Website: macys
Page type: review-order
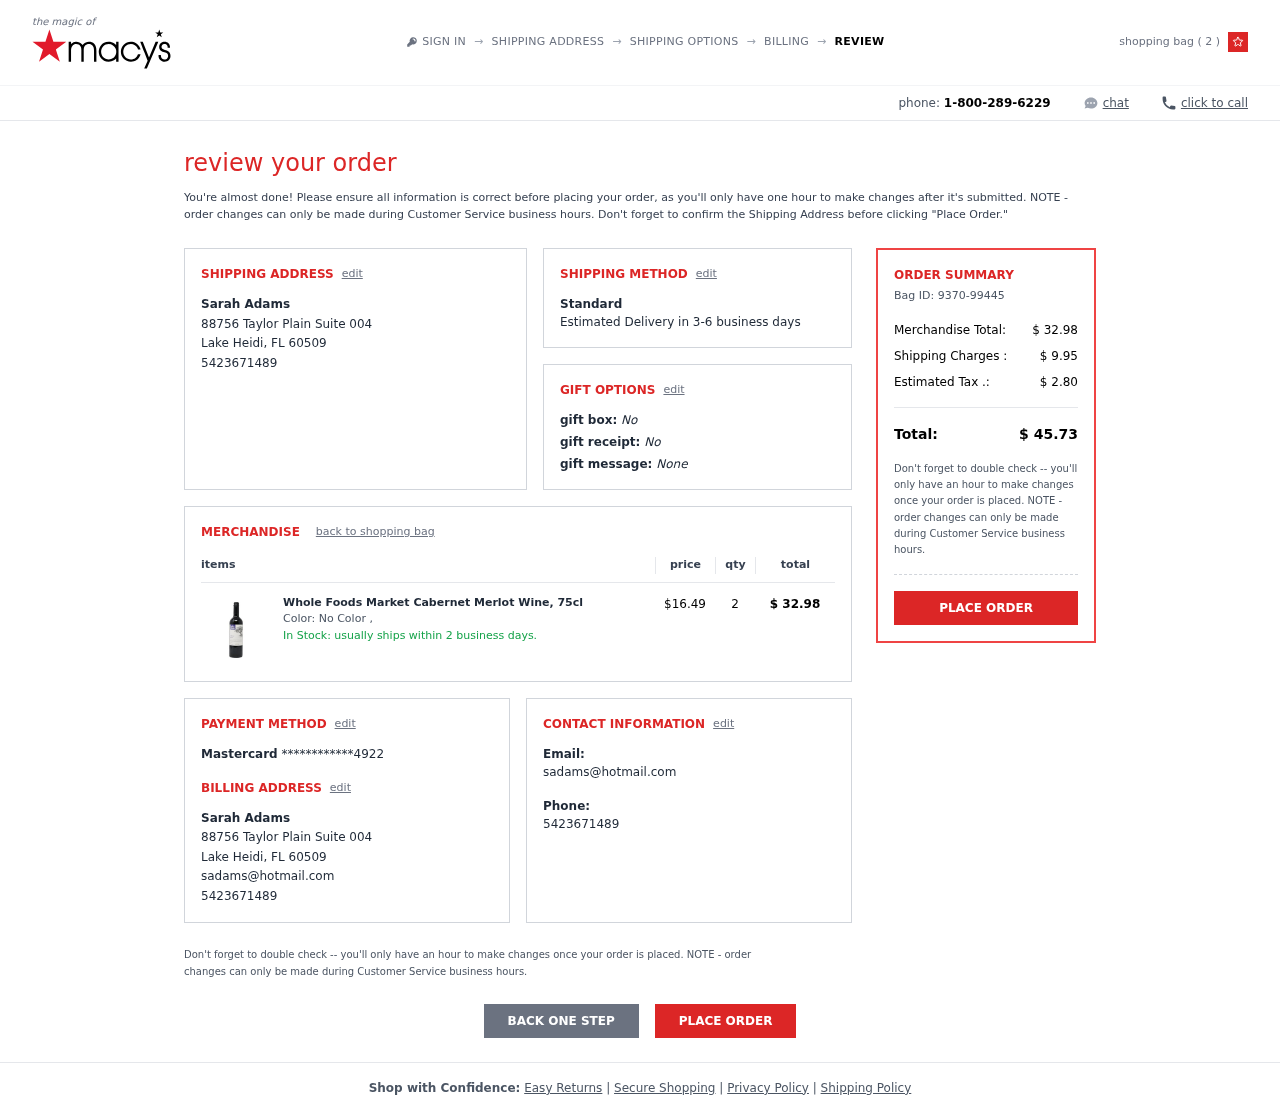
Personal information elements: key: PII_CARD_LAST4
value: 4922
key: PII_CARD_TYPE
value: Mastercard
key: PII_CITY
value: Lake Heidi
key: PII_EMAIL2
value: sadams@hotmail.com
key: PII_EMAIL3
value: sadams@hotmail.com
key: PII_FULLNAME
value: Sarah Adams
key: PII_FULLNAME2
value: Sarah Adams
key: PII_PHONE
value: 5423671489
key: PII_PHONE2
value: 5423671489
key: PII_PHONE3
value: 5423671489
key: PII_POSTCODE
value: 60509
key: PII_STATE_ABBR
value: FL
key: PII_STREET
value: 88756 Taylor Plain Suite 004
Product elements: key: PRODUCT1_NAME
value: Whole Foods Market Cabernet Merlot Wine, 75cl
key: PRODUCT1_PRICE
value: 16.49
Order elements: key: ORDER_NUM_ITEMS
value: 2
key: ORDER_DELIVERY_DATE
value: Estimated Delivery in 3-6 business days
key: ORDER_SUBTOTAL
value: $ 32.98
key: ORDER_ID
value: Bag ID: 9370-99445
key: ORDER_SHIPPING_COST
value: $ 9.95
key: ORDER_TAX
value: $ 2.80
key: ORDER_TOTAL
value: $ 45.73